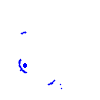
Particle: kaon